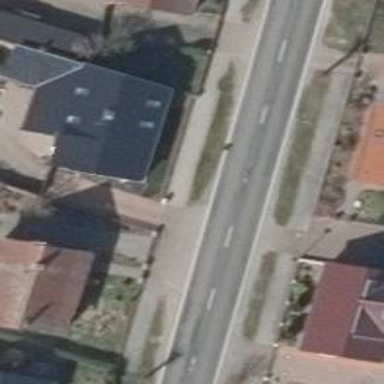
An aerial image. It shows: Driveway.